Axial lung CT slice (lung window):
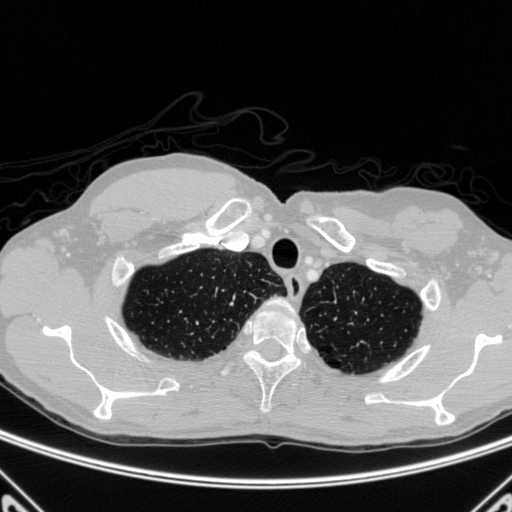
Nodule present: no